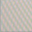
Piece: xx